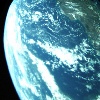
Label: cloud